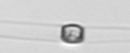
Label: Chaetoceros_similis